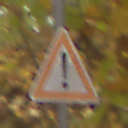
Verkehrszeichen: Gefahrenstelle
Umgebung: Outdoor, Nature
Tageszeit: MorningAfternoon
Wetter: Overcast
Licht: Natural
Jahreszeit: Autumn
Kontrast: LowContrast